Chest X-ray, AP view. Patient: 6 years old, sex F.
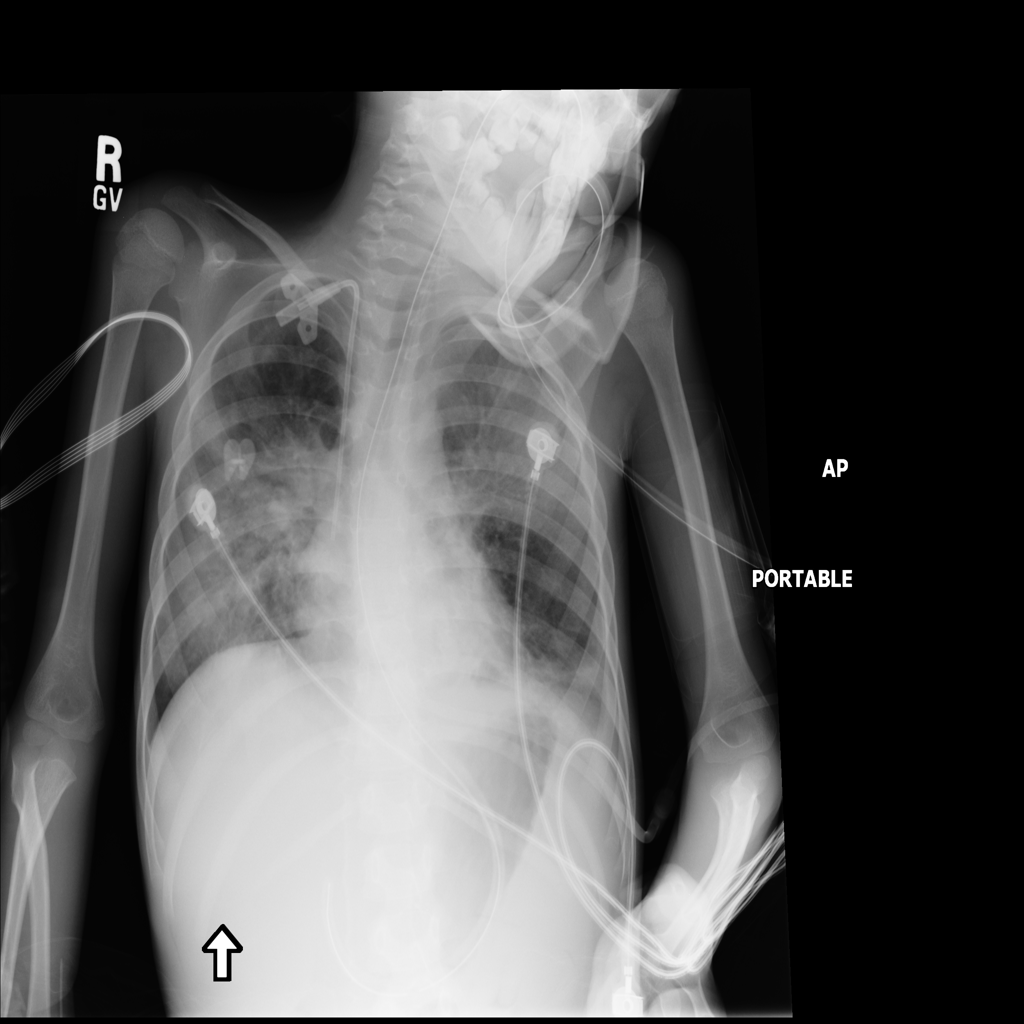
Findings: No Finding